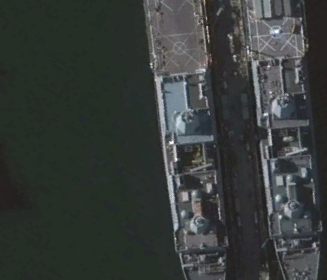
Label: combat